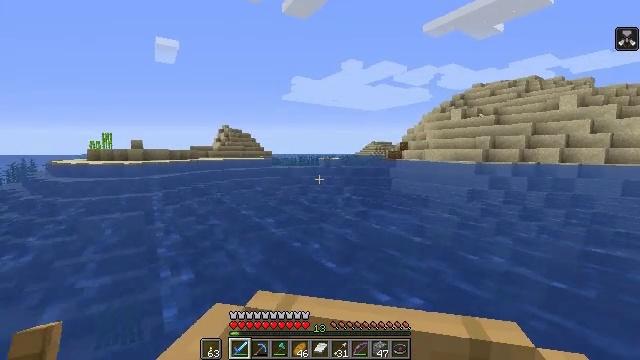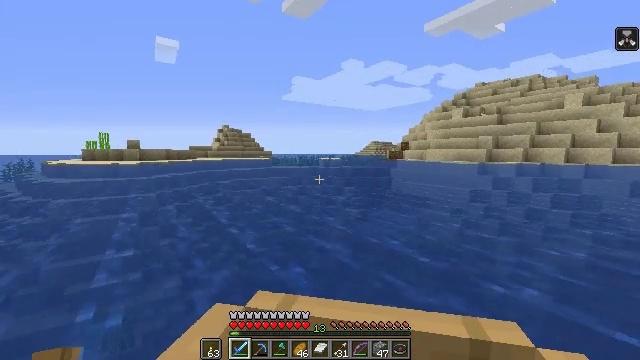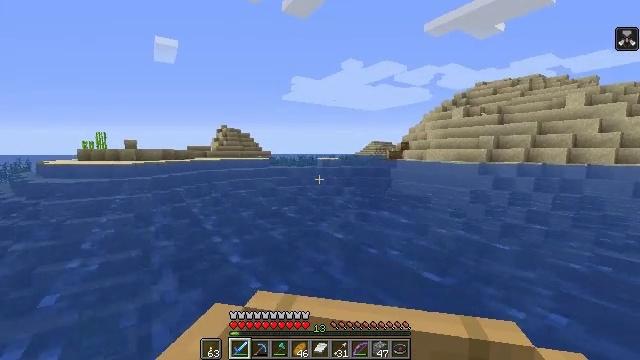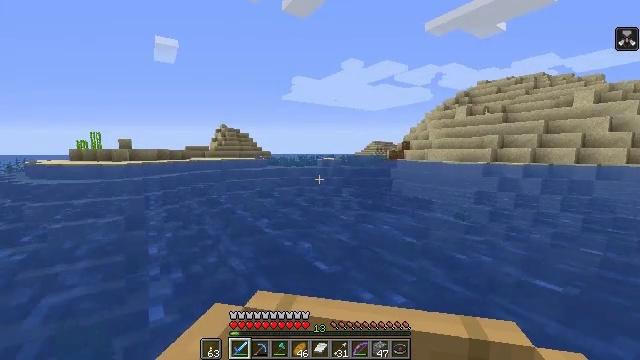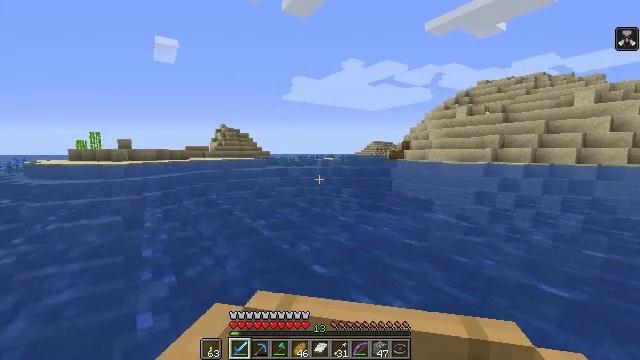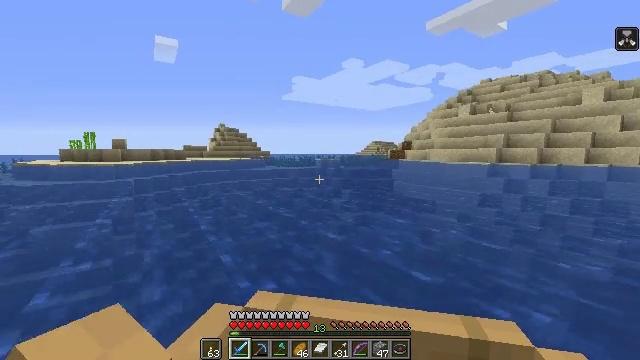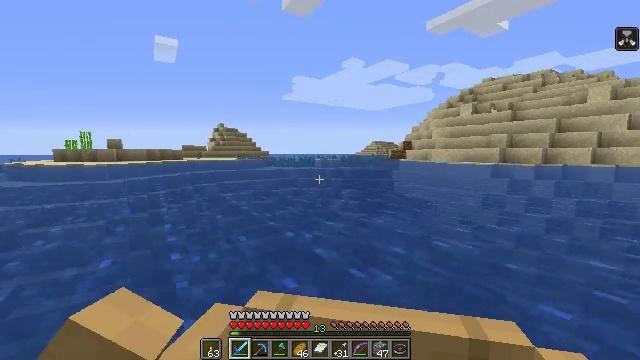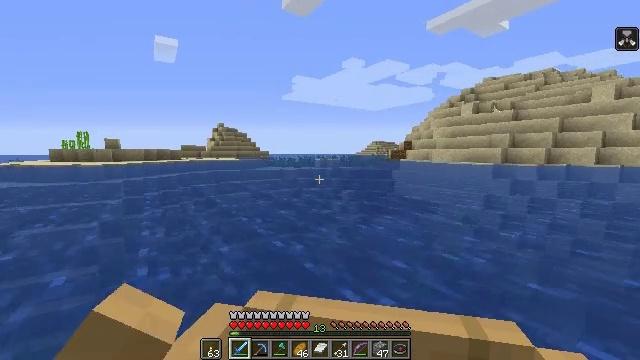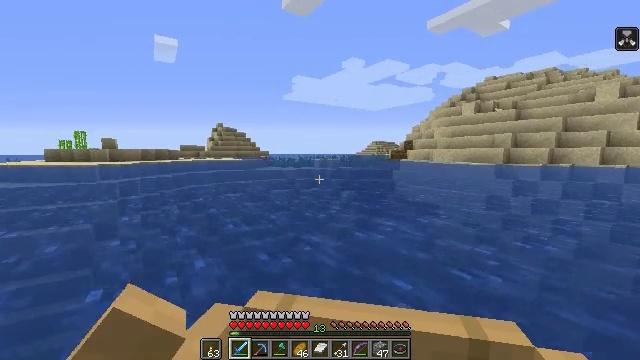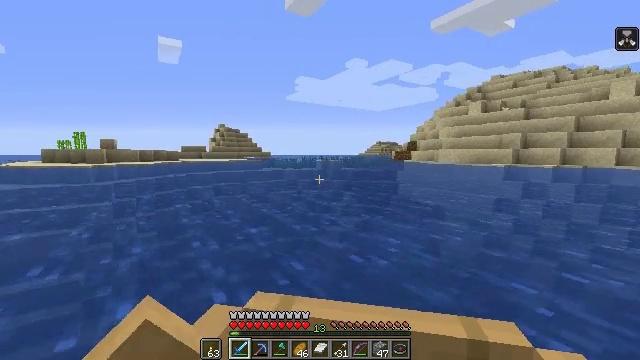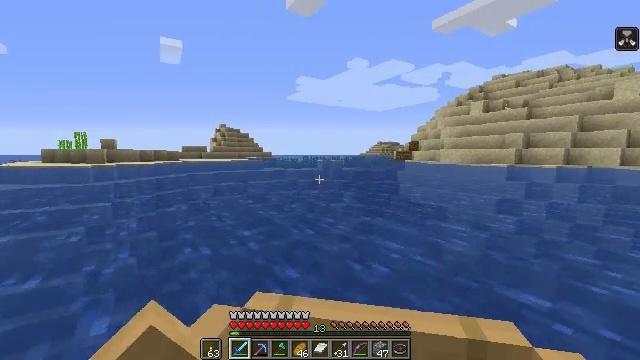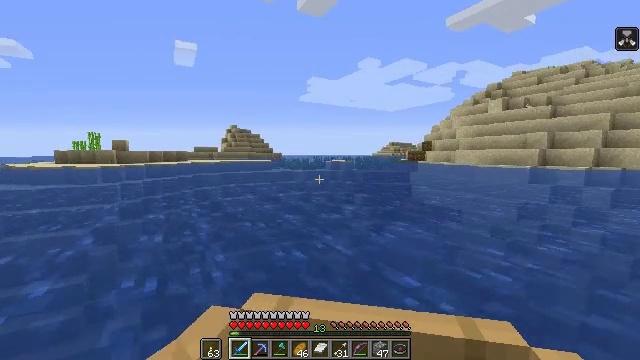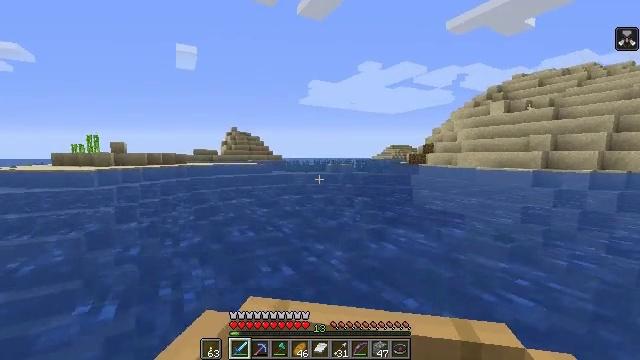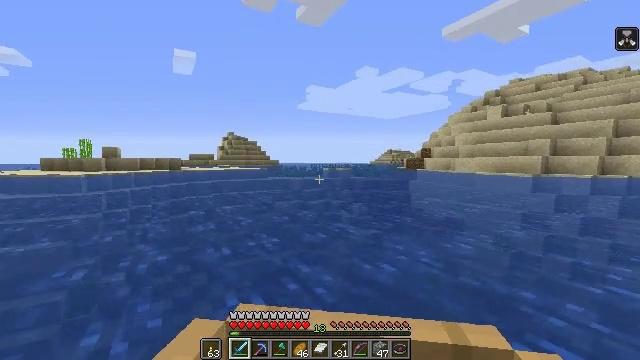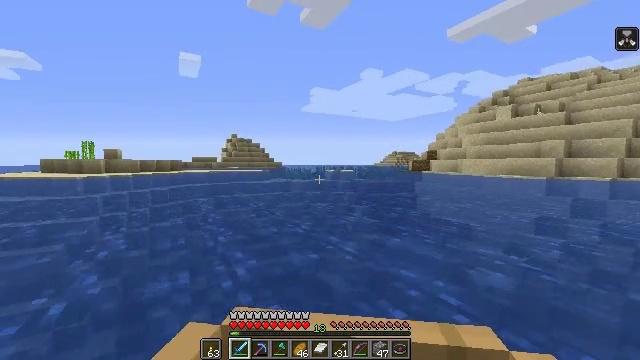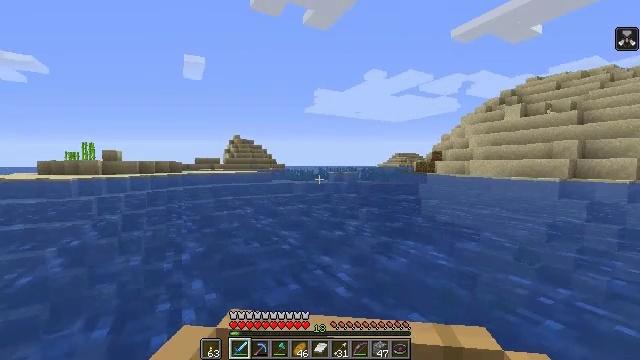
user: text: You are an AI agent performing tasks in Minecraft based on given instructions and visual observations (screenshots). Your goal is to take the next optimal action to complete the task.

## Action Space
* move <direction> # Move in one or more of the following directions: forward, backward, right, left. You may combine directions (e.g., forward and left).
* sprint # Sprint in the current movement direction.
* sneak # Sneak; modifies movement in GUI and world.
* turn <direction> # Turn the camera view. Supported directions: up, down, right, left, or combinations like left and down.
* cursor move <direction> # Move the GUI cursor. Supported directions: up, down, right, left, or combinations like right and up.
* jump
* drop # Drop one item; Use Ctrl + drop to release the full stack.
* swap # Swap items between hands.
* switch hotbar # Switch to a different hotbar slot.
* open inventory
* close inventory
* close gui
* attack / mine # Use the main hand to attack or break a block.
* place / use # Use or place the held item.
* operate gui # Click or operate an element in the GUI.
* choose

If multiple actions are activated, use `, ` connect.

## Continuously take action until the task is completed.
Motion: motion action
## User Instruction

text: Gather tall seagrass in the ocean.
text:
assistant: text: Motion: move forward
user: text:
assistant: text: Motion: move forward
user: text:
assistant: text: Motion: move forward
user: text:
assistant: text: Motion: move forward
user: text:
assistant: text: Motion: move forward
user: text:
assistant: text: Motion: move forward
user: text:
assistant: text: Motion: move forward
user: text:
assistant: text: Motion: move forward and move left
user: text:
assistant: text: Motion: move forward and move left
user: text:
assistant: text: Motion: move forward
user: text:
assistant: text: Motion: move forward
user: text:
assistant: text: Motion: move forward
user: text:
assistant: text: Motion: move forward, turn right and up
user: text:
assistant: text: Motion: move forward
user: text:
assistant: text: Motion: move forward
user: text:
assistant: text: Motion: move forward
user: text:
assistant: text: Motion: move forward, turn right
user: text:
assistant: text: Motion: move forward, turn right
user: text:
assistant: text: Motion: move forward
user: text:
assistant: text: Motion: move forward
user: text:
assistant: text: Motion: move forward, turn right
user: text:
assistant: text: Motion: move forward, turn right and down
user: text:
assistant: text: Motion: move forward, turn down
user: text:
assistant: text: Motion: move forward
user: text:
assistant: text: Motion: move forward
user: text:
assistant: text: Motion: move forward
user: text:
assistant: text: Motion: move forward
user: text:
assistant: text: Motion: move forward
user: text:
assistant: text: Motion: move forward
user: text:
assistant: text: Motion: move forward